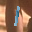
Label: 1